Question: I'm trying to change the height of a single cell, which normally would be a piece of cake, but i seem to have a strange behavior. When i change the first cells height, it changes the second cells height. What could be the reason for this?
'''
func numberOfSectionsInTableView(tableView: UITableView!) -> Int {
return 1
}
func tableView(tableView: UITableView, numberOfRowsInSection section: Int) -> Int {
return self.categroyArray.count
}
func tableView(tableView: UITableView, cellForRowAtIndexPath indexPath: NSIndexPath) -> UITableViewCell {
var cell = tableView.dequeueReusableCellWithIdentifier("FilterCell") as? FilterCell
var bottomLine:UIView = UIView(frame: CGRectMake(0, cell!.bounds.height, self.view.frame.width, 1))
bottomLine.backgroundColor = UIColor(rgba: "#cecece")
cell?.addSubview(bottomLine)
if indexPath.row == 0 {
var categoryScroll:HMSegmentedControl = HMSegmentedControl(frame: CGRectMake(0, 0, cell!.bounds.width, cell!.bounds.height))
categoryScroll.sectionTitles = self.categroyArray
categoryScroll.autoresizingMask = UIViewAutoresizing.FlexibleRightMargin | UIViewAutoresizing.FlexibleWidth
categoryScroll.font = UIFont(name: "HelveticaNeue", size: 12)
categoryScroll.selectionStyle = HMSegmentedControlSelectionStyleFullWidthStripe
categoryScroll.selectionIndicatorColor = UIColor(rgba: "#b44a44")
categoryScroll.selectedTextColor = UIColor(rgba: "#b44a44")
categoryScroll.textColor = UIColor(rgba: "#666666")
categoryScroll.selectionIndicatorLocation = HMSegmentedControlSelectionIndicatorLocationDown
categoryScroll.segmentEdgeInset = UIEdgeInsetsMake(0, 10, 0, 10)
categoryScroll.selectionIndicatorHeight = 4
cell?.addSubview(categoryScroll)
}
return cell!
}
func tableView(tableView: UITableView, heightForRowAtIndexPath indexPath: NSIndexPath) -> CGFloat {
if indexPath.row == 0 {
return 100
} else {
return 44
}
}
'''
Illustration:

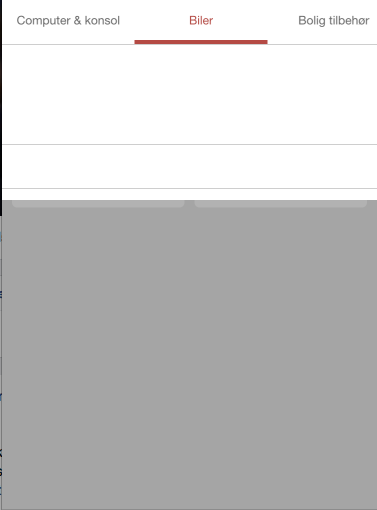
Answer: You have a few problems:
1. You're adding subviews to the cell every time cellForRowAtIndexPath: is called. This is incorrect if you dequeue a cell which already has these subviews.
2. You're relying on the cell's frame/bounds within the same method. However, the table view hasn't set the cell's frame at this point.
You can resolve both of these problems by moving this code out of this method and into the appropriate methods in your cell subclass.